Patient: sex M, age 31
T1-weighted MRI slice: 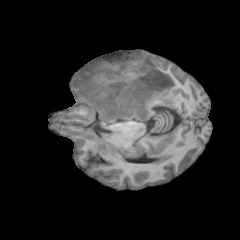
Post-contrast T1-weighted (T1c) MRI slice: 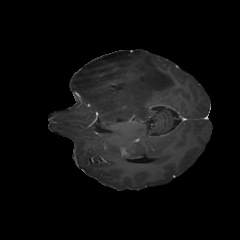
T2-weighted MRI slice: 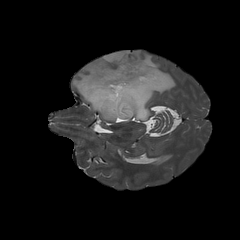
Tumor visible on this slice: yes
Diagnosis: Astrocytoma, IDH-mutant
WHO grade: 3